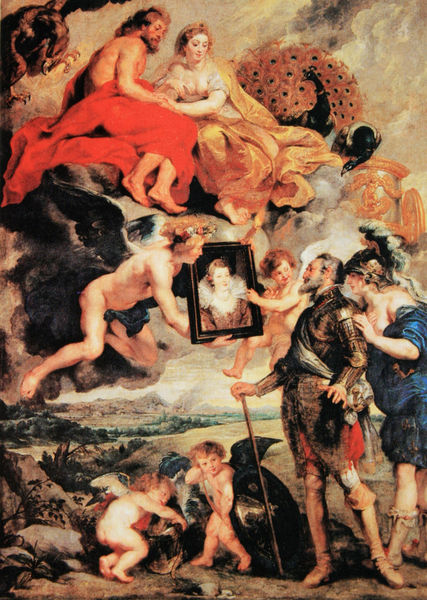
Titel: Heinrich IV. empfängt das Bildnis Maria de' Medici
Künstler: Peter Paul Rubens
Standort: Paris
Institution: Musée du Louvre
Schlagwörter: adler, akt, blau, felsen, flügel, gemälde, gewitter, gott, gruppe, hand, himmel, mann, nackt, rubens, vogel, weiß, wolken, bäume, frauen, gelb, grün, landschaft, menschen, ocker, brust, busen, finger, frankreich, frau, grau, hut, kleid, orange, schwarz, rot, tier, tiere, tuch, wolke, beige, malerei, versammlung, bart, arme, barock, gefieder, inkarnat, kragen, präsentation, rahmen, stehen, stein, steine, vollbart, bild, herr, hände, niederlande, portrait, porträt, spiegel, öl, erde, horizont, hügel, qualm, rauch, boden, gold, haare, kelch, mantel, stoff, tücher, kind, paar, wald, fliegen, kinder, stock, engel, engelchen, beine, federbusch, fell, schärpe, brüste, bilderrahmen, liebe, schnabel, stab, berge, fels, nebel, wagen, ölgemälde, sturm, kaiser, könig, braut, weib, muskeln, bauch, halbnackt, betrachtung, rüschen, knie, paradies, schweben, popo, schönheit, uniform, helm, stiefel, herrscher, pfau, krallen, allegorie, göttin, ritter, rüstung, bildniss, ehe, jesus, bildnid, götter, zeus, vision, geier, greif, reichtum, königin, rotes tuch, hermes, edelmann, juno, jupiter, merkur, putten, maria, louvre, sexy, putti, pfeil, pfauenfeder, drachen, gewölk, lady, führen, diana, schießen, kaiserin, römisch, pinakothek, medici, zyklus, stifel, bräutigam, pfauen, vogelkopf, pfauenaugen, pfauenrad, pitti, brautschau, fderbusch, fürße, jupter, könogin, verlobungsbild, von medici, renaissaice, hochformatblau, hübsche